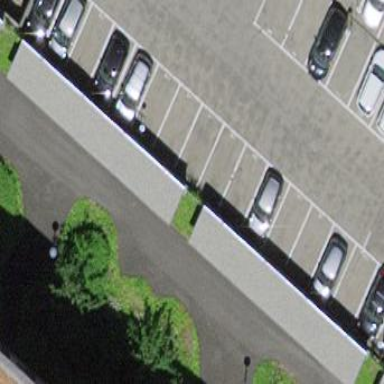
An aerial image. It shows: Bicycle parking facility.